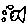
Label: fish